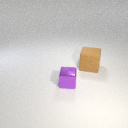
small purple metal cube to the left of large brown rubber cube